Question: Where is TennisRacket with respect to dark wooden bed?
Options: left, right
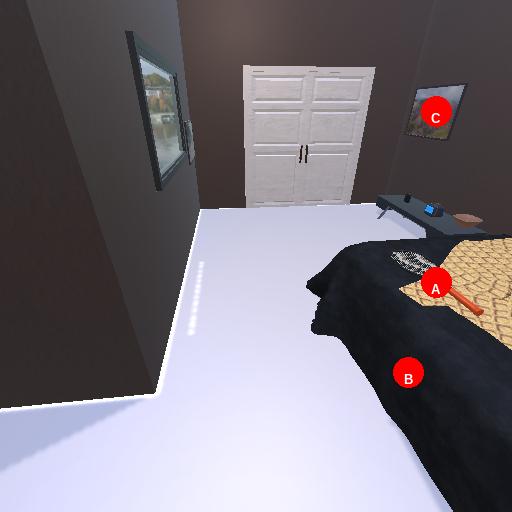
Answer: left